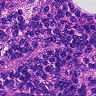
Metastatic tissue present: no